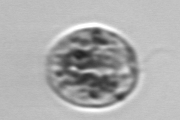
Label: Amoeba